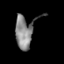
Tissue: skin
Cell type: Epithelial cells
Senescence score: 0.1987
Nuclear area (px): 587
Mean DAPI intensity: 130.143